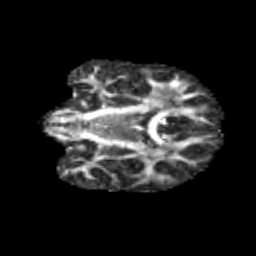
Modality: FA
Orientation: coronal
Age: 11
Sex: male
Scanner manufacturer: siemens
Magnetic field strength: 3 T
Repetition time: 3.8 s
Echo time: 0.07 s